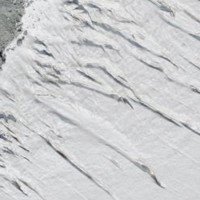
EUNIS habitat code: 49
Species observed at this site:
Delichon urbicum